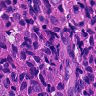
Metastatic tissue present: yes